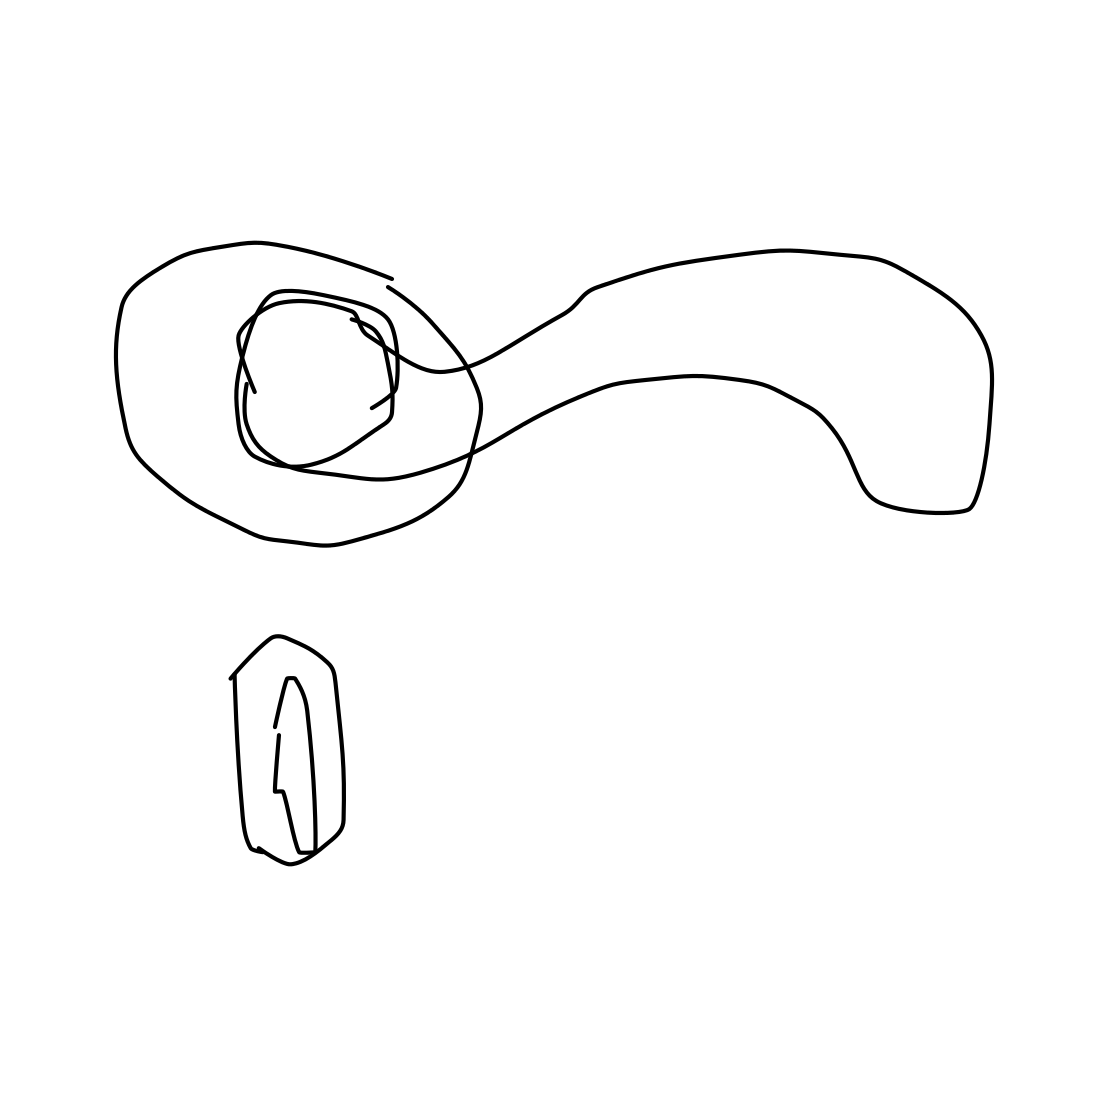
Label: door handle